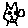
Label: cat